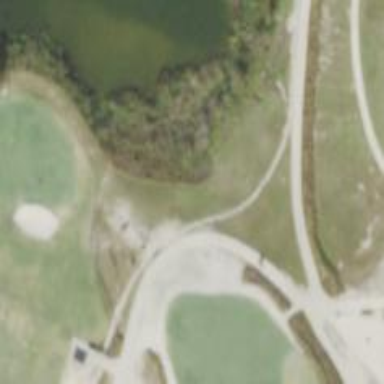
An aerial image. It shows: Pathway for golfing.